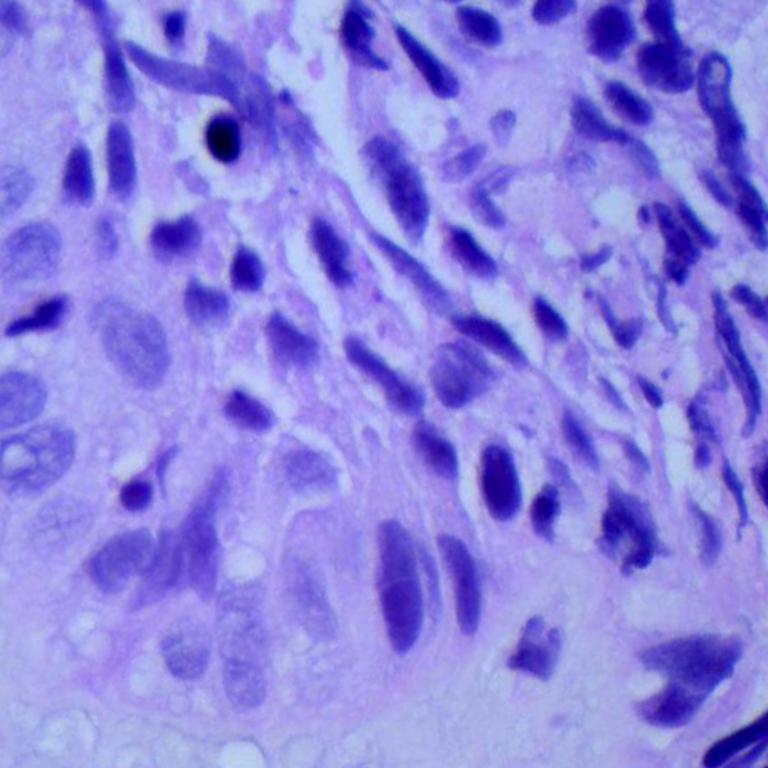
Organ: lung
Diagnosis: squamous carcinomas